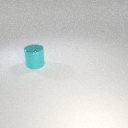
large cyan metal cylinder